高二 · 解析几何
已知圆 C: $(x+3)^{2}+y^{2}=100$ 和点 $\mathrm{B}(3,0), \mathrm{P}$ 是圆上一点, 线段 $\mathrm{BP}$ 的垂直平分线交 $\mathrm{CP}$ 于 $\mathrm{M}$ 点,则 $\mathrm{M}$ 点的轨迹方程是 ( )
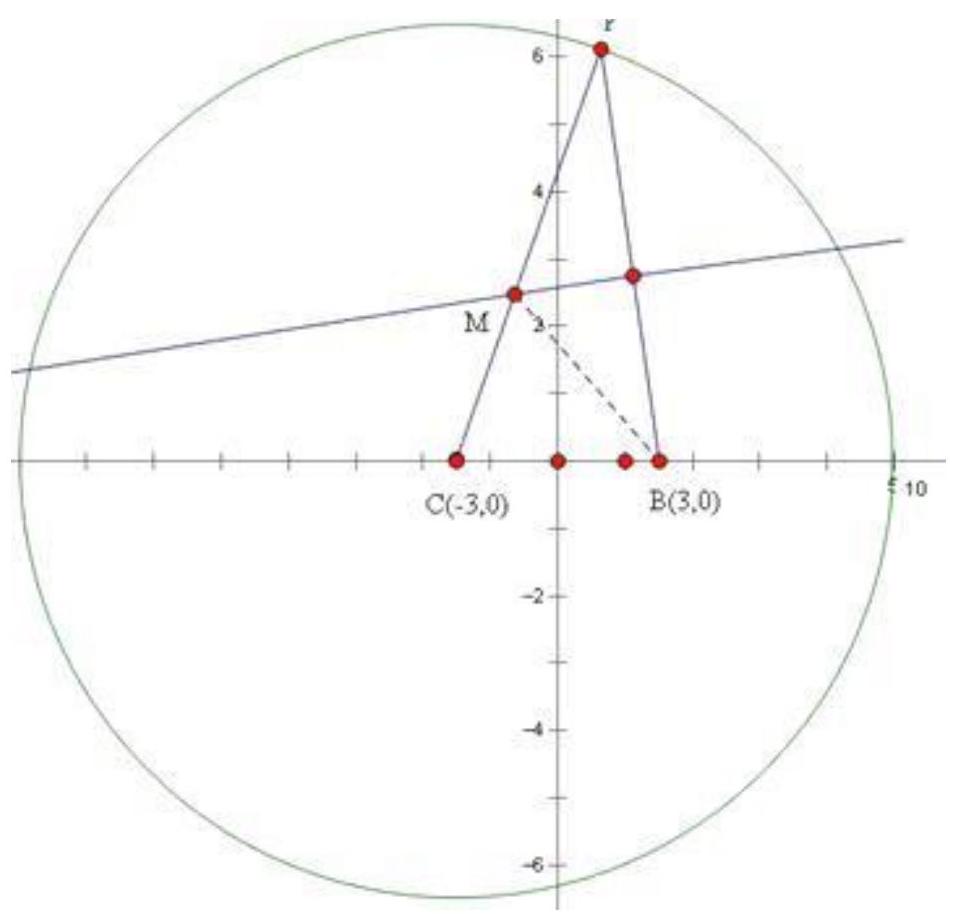
A. $y^{2}=6 x$
B. $\frac{x^{2}}{25}+\frac{y^{2}}{16}=1$
C. $\frac{x^{2}}{25}-\frac{y^{2}}{16}=1$
D. $x^{2}+y^{2}=25$
答案: B
解析: 答案:B

【解析】【解答】如图所示, 因为 $\mathrm{M}$ 是线段 $\mathrm{BP}$ 中垂线上的点, 所以 $\mathrm{MP}=\mathrm{MB}$, 即 $\mathrm{M}$ 满足 $M C+M B=M C+M P=10>B C$, 所以, $M$ 点的轨迹是以 $B, C$ 为焦点的粗圆, 且 $2 a=10,2 c=6$, 所以, $b^{2}=16$,故 M 点的轨迹方程是 $\frac{x^{2}}{25}+\frac{y^{2}}{16}=1$, 选 B。

【分析】典型题, 利用平面几何知识, 认识到 M 点满足的几何条件, 明确所求轨迹为粗圆, 进一步求得几何量 a,b,c, 达到解题目的。

4. 答案:C

【解析】【解答】因为抛物线 $\mathrm{y}^{2}=2 \mathrm{Px}$, 过点 A $(2,4), \mathrm{F}$ 为焦点, 那么可知 $16=4 \mathrm{p}, \mathrm{p}=4$, 可知其方程为 $\mathrm{y}^{2}=8 \mathrm{x}$, 焦点 $(2,0)$ 准线 $\mathrm{x}=-2, \mathrm{~A}$ 到准线距离为 4 , 所以 $|A F|=4,|B F|=\sqrt{(8-2)^{2}+(-8-0)^{2}}=10$那么 $|A F|:|B F|=2: 5$ ， 故选 C.

【分析】解决抛物线的问题, 一般都要考查其定义的运用, 也就是抛物线上任意一点到其焦点的距离等于其到准线的距离来表示焦半径的长度, 属于基础题。